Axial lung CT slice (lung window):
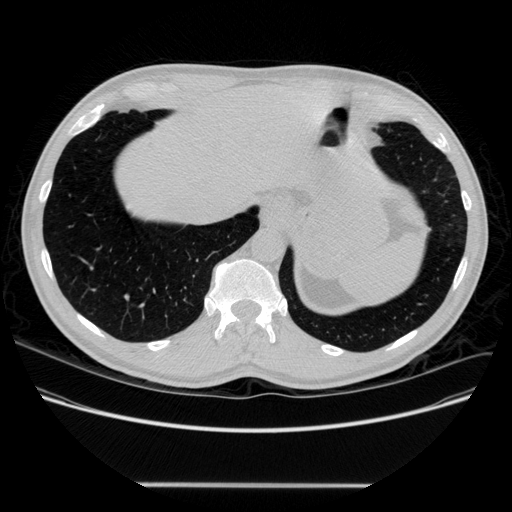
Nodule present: no